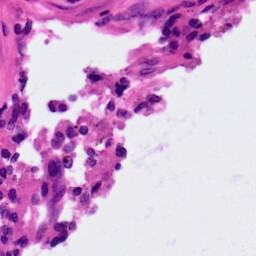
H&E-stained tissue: Ovarian